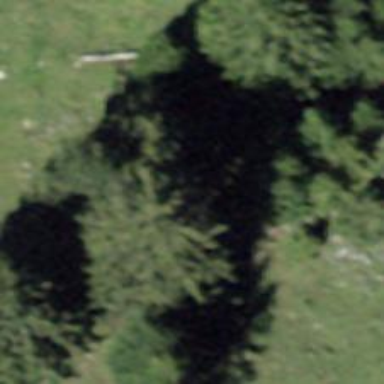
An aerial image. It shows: Forest area.